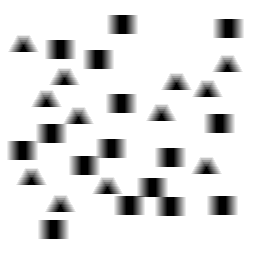
Squares: 16
Triangles: 12
Stars: 0
Total shapes: 28